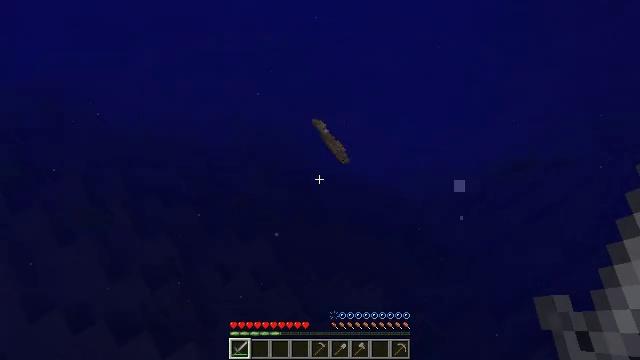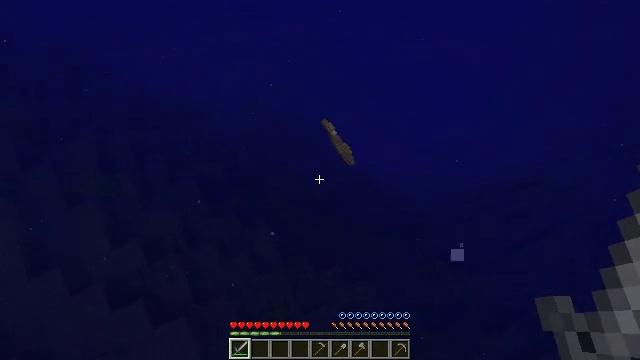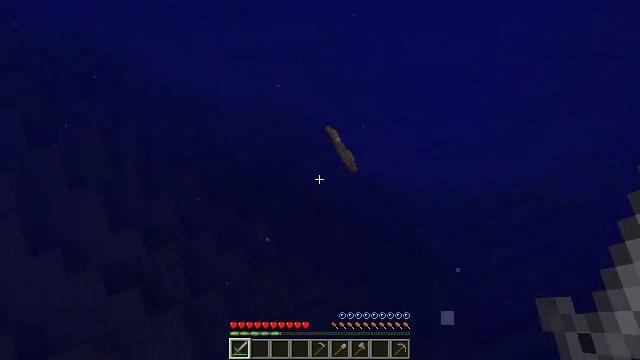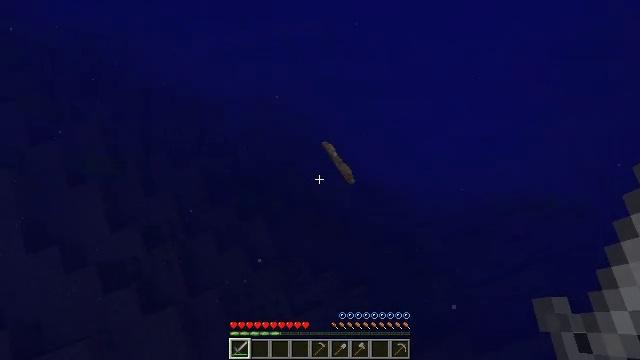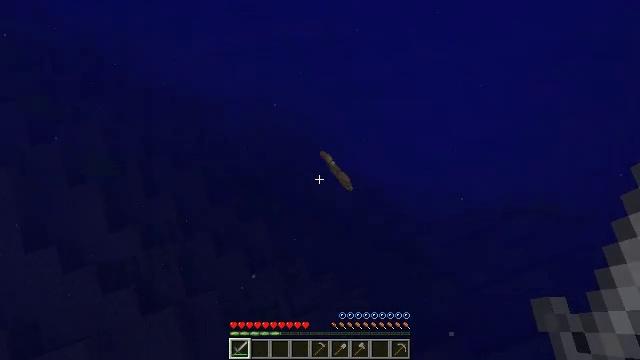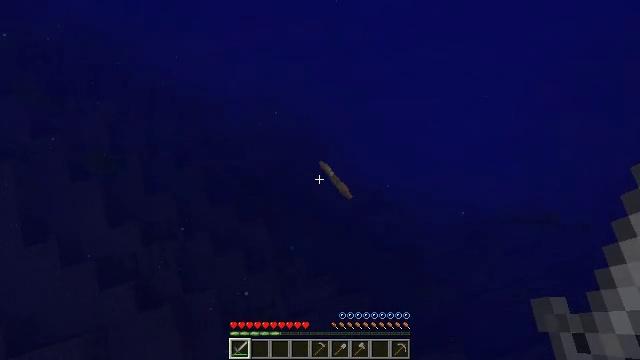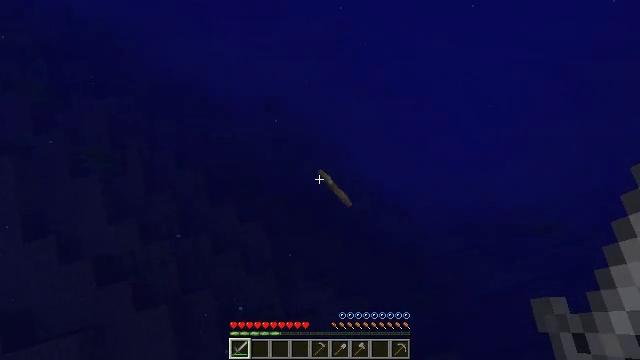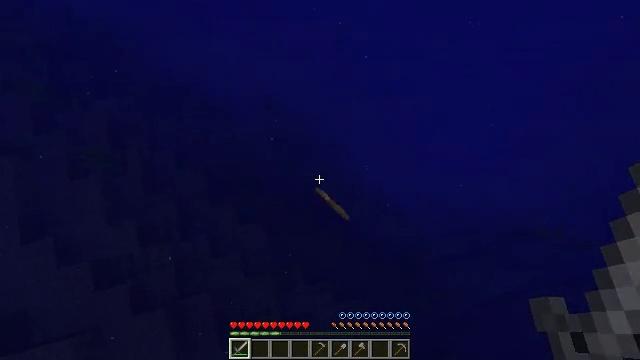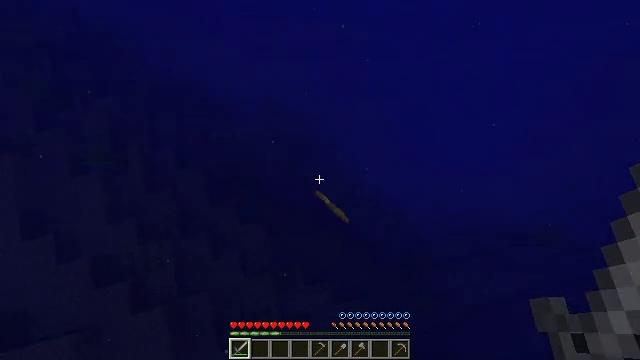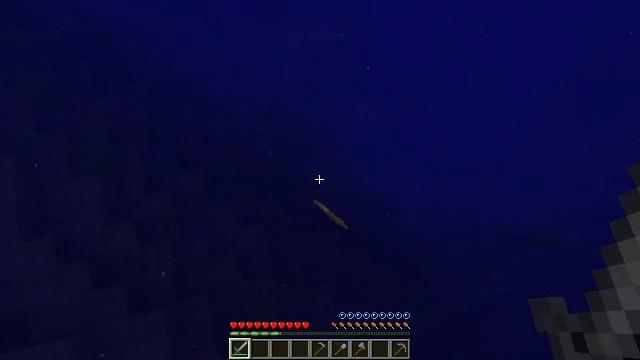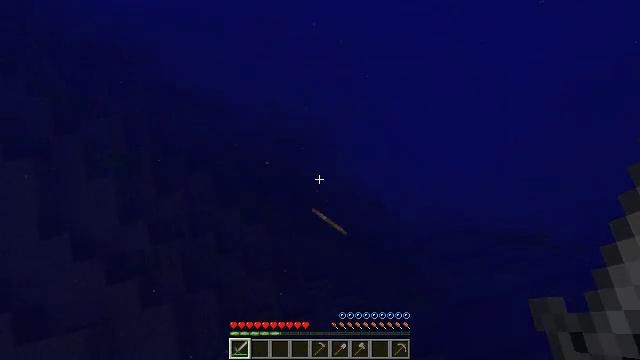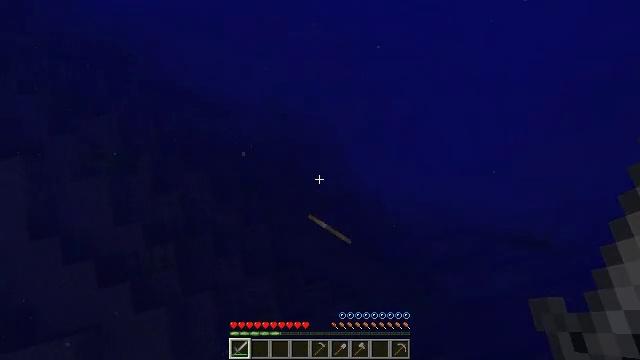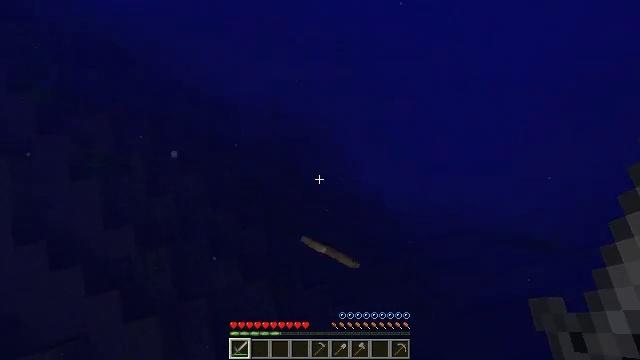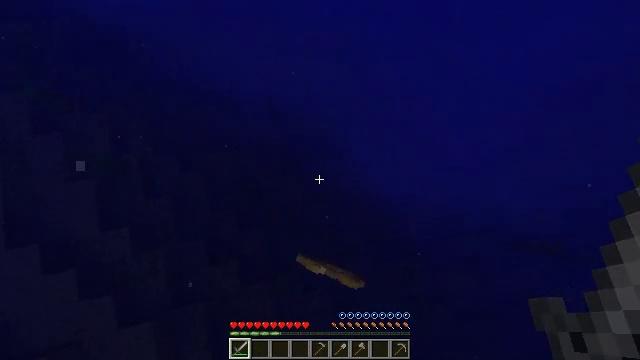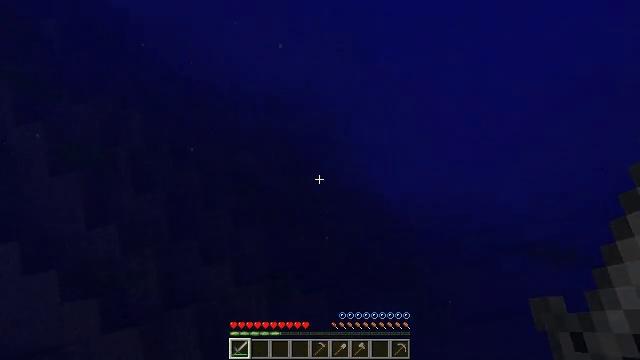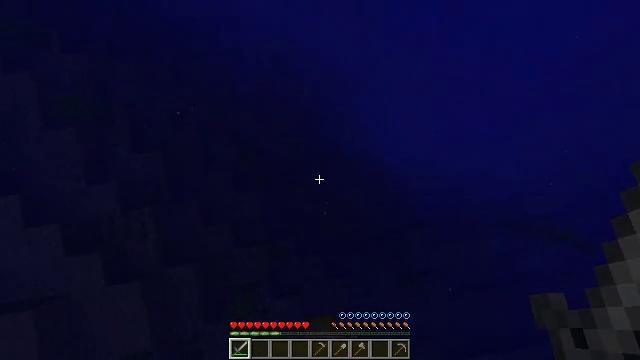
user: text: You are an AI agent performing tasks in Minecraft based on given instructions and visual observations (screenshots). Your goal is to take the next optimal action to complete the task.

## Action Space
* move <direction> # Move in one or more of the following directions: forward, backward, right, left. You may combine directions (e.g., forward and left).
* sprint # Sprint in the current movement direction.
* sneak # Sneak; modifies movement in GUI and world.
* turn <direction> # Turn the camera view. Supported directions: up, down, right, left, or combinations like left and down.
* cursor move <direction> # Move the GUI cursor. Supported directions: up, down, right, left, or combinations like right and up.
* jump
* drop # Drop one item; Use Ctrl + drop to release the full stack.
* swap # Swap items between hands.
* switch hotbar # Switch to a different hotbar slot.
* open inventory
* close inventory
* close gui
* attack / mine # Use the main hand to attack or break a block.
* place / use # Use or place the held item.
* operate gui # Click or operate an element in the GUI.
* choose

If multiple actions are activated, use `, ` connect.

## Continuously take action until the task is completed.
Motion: motion action
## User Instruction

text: Catch and defeat a cod.
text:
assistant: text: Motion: move forward, turn left and down
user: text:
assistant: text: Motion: move forward, turn left
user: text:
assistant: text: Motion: move forward, turn left
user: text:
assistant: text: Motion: move forward
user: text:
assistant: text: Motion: move forward, turn left
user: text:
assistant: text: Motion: move forward, turn left
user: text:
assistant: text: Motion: move forward
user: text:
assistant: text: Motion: move forward, sprint
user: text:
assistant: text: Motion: move forward, sprint
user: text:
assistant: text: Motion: move forward, sprint
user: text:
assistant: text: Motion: move forward, sprint
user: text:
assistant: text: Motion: move forward, sprint
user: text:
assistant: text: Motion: move forward, sprint
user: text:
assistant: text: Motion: move forward, sprint, turn left and down
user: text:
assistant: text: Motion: move forward, sprint, turn left and down
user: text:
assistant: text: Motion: move forward, sprint, turn down
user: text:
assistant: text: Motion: move forward, sprint, turn right and down
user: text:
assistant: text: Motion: move forward, sprint
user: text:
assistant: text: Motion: move forward, sprint
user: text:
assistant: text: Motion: move forward, sprint
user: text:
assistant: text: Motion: move forward, sprint
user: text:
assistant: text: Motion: move forward, sprint, turn left and up
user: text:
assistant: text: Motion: move forward, sprint, turn left and up
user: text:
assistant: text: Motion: move forward, sprint, turn left and up
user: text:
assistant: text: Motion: move forward, turn left and up
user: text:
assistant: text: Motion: move forward, turn left and up
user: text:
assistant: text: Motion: move forward, turn left and up
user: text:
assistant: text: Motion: move forward, turn left and up
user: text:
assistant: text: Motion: move forward
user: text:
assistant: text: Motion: move forward